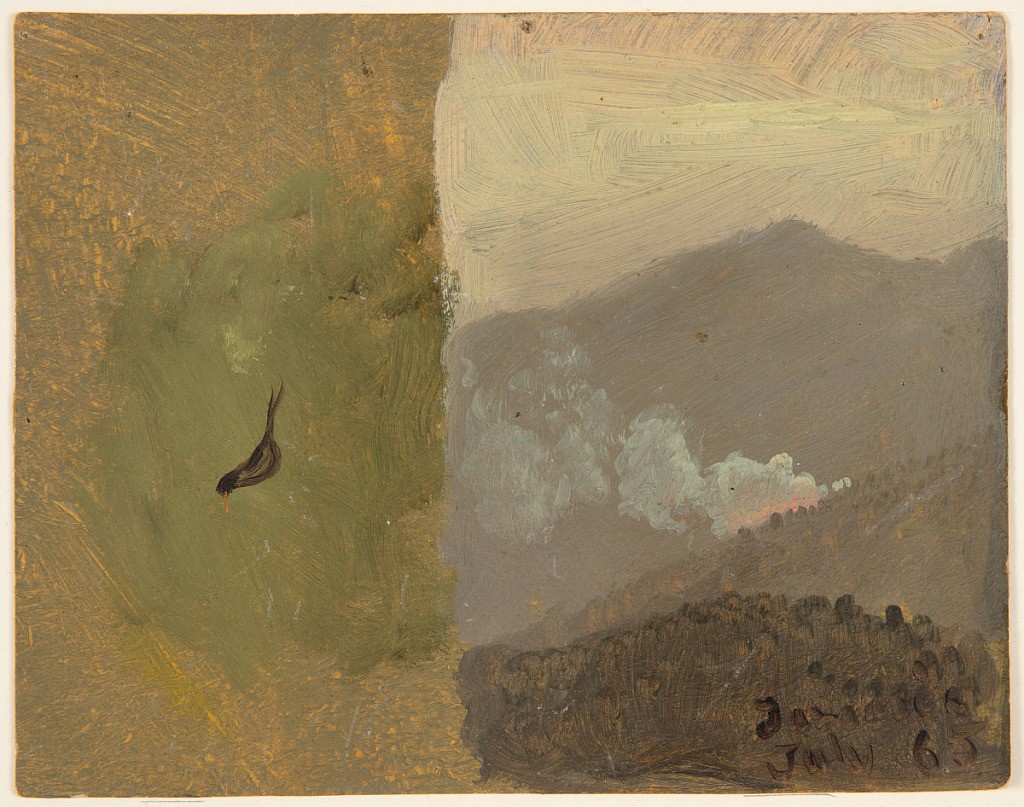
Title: Bird and Hillside with Fire, Jamaica
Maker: Frederic Edwin Church, American, 1826–1900
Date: July 1865
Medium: Oil on tan paperboard
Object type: Drawing
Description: Mixed sketches featuring two distinct drawings, separated at center. At right, a mountainous landscape with a hazy and smoky atmosphere is shown, featuring a plume of smoke and fiery glow at center, likely from charcoal burning. At left, a black bird with an orange beak is sketched in left profile against a green background.